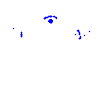
Particle: proton